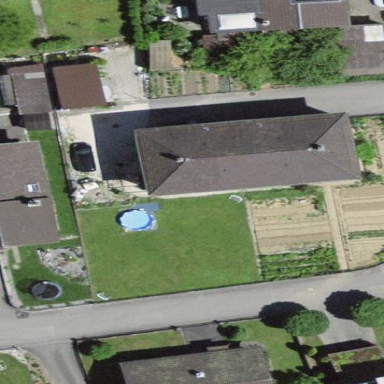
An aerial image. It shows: Garden that is leisure land.